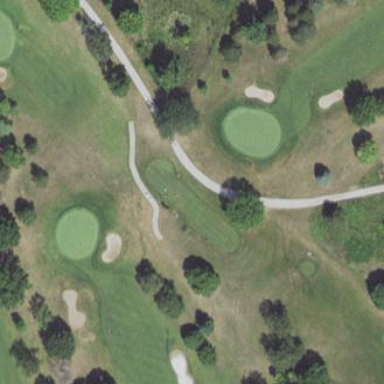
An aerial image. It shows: Golf tee on grassy land.